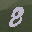
Label: 8